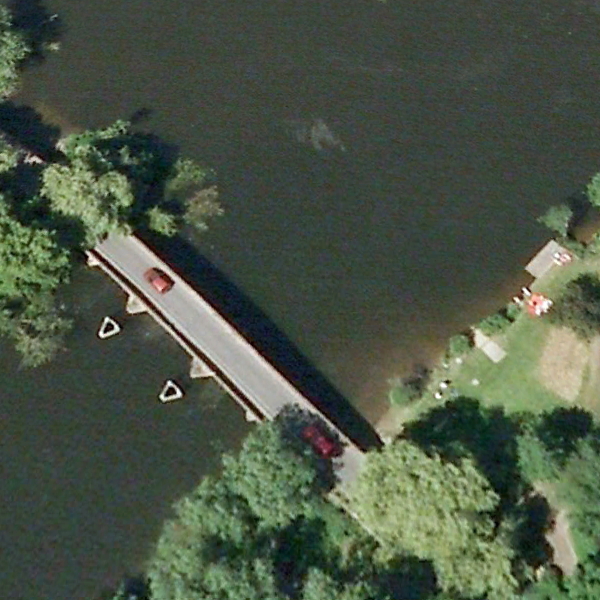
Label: Bridge